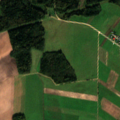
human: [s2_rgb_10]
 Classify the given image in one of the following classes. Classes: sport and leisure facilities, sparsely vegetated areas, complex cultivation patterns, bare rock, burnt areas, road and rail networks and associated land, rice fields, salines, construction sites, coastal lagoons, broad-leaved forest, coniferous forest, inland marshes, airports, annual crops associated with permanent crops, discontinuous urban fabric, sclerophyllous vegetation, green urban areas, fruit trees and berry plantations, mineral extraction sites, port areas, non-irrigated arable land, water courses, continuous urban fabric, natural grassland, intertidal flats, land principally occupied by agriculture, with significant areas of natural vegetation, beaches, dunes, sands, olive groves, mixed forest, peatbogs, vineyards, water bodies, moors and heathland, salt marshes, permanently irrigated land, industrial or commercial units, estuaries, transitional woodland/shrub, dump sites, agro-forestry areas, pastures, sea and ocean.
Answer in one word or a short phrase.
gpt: discontinuous urban fabric, industrial or commercial units, non-irrigated arable land, pastures, complex cultivation patterns, coniferous forest